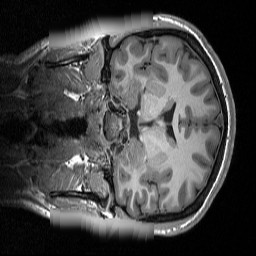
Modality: T1w
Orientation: coronal